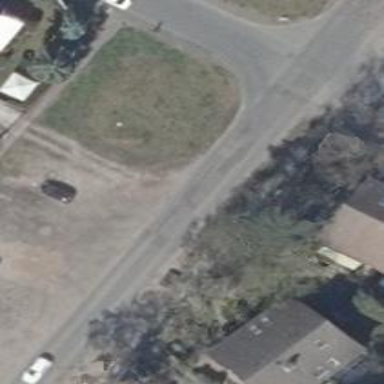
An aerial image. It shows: Residential road with asphalt surface and sidewalks on both sides.